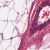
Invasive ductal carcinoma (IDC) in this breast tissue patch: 0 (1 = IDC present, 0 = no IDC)